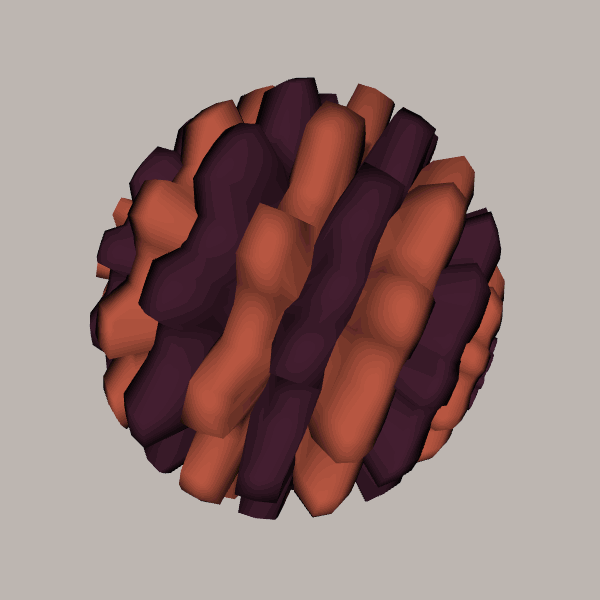
Background: light